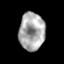
Tissue: prostate
Cell type: Myeloid cells
Senescence score: 0.3614
Nuclear area (px): 955
Mean DAPI intensity: 167.929